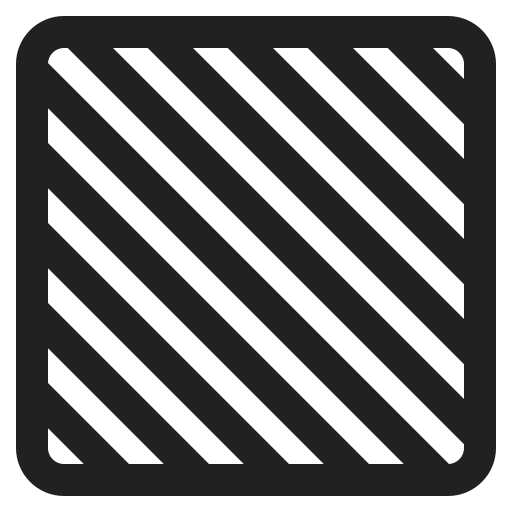
red square high contrast